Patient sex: F
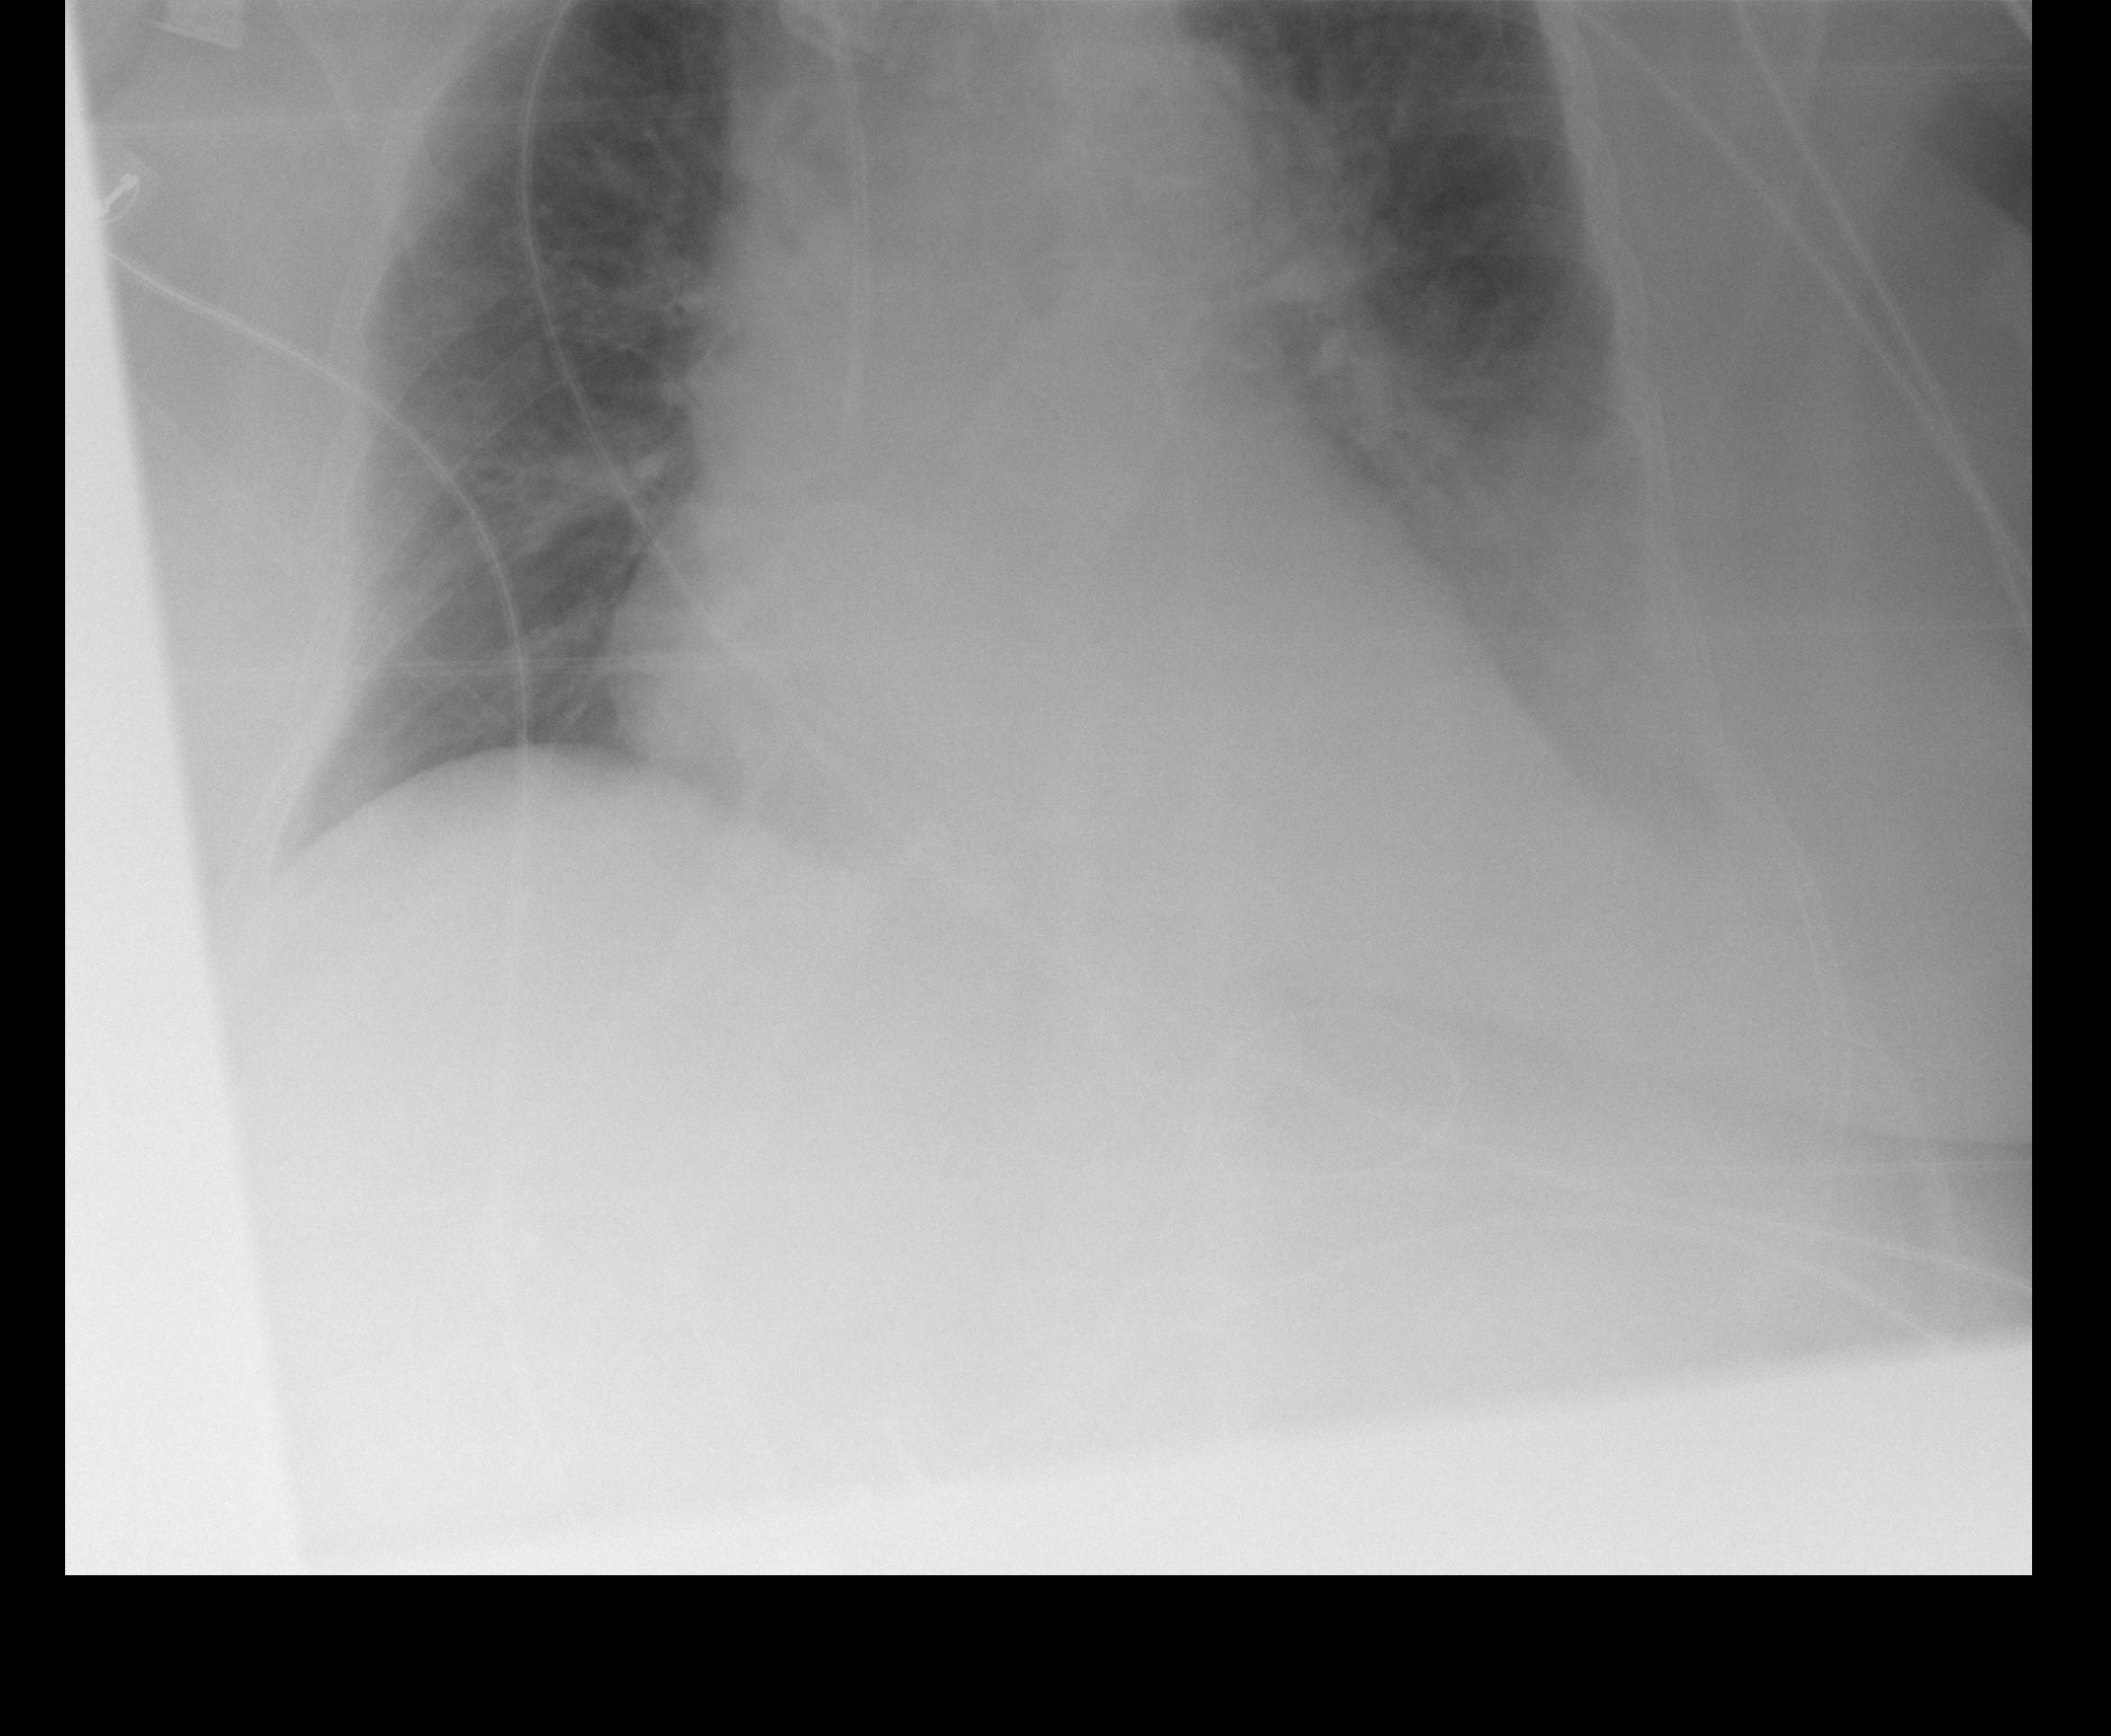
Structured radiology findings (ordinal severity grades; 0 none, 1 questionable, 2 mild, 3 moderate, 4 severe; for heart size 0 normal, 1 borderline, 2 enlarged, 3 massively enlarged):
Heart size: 2
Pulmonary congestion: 3
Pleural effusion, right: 0
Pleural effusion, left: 2
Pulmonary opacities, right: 2
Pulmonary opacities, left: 0
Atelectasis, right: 2
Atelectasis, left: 2